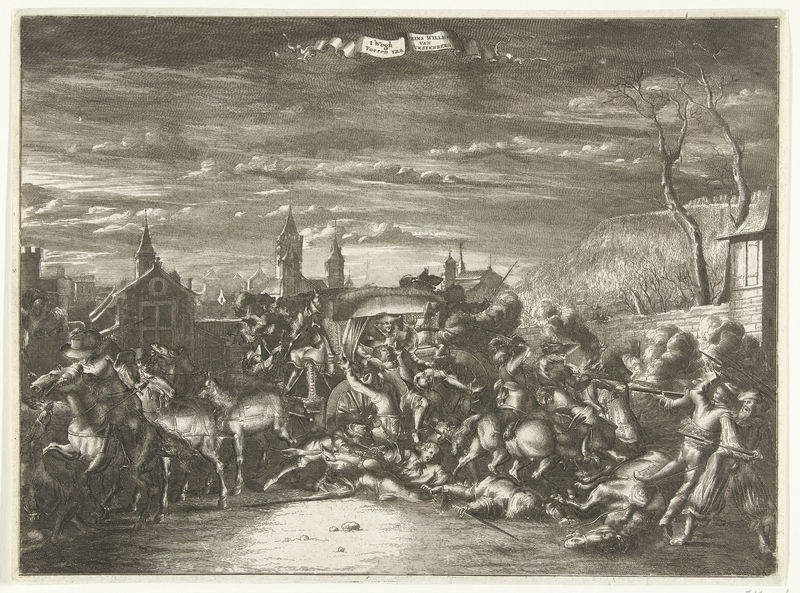
Titel: Gevangenneming van prins Wilhelm von Fürstenberg
Standort: Amsterdam
Institution: Rijksmuseum
Schlagwörter: bäume, stadt, nacht, zeichnung, kirche, genre, pferde, winter, kutsche, krieg, soldaten, türme, radierung, stich, überfall, historienmalerei, gewehre